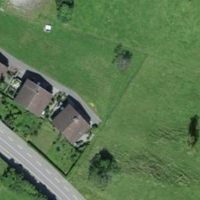
EUNIS habitat code: 24
Species observed at this site:
Ajuga reptans